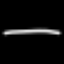
Label: line